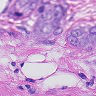
Metastatic tissue present: yes